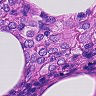
Metastatic tissue present: yes